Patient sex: M
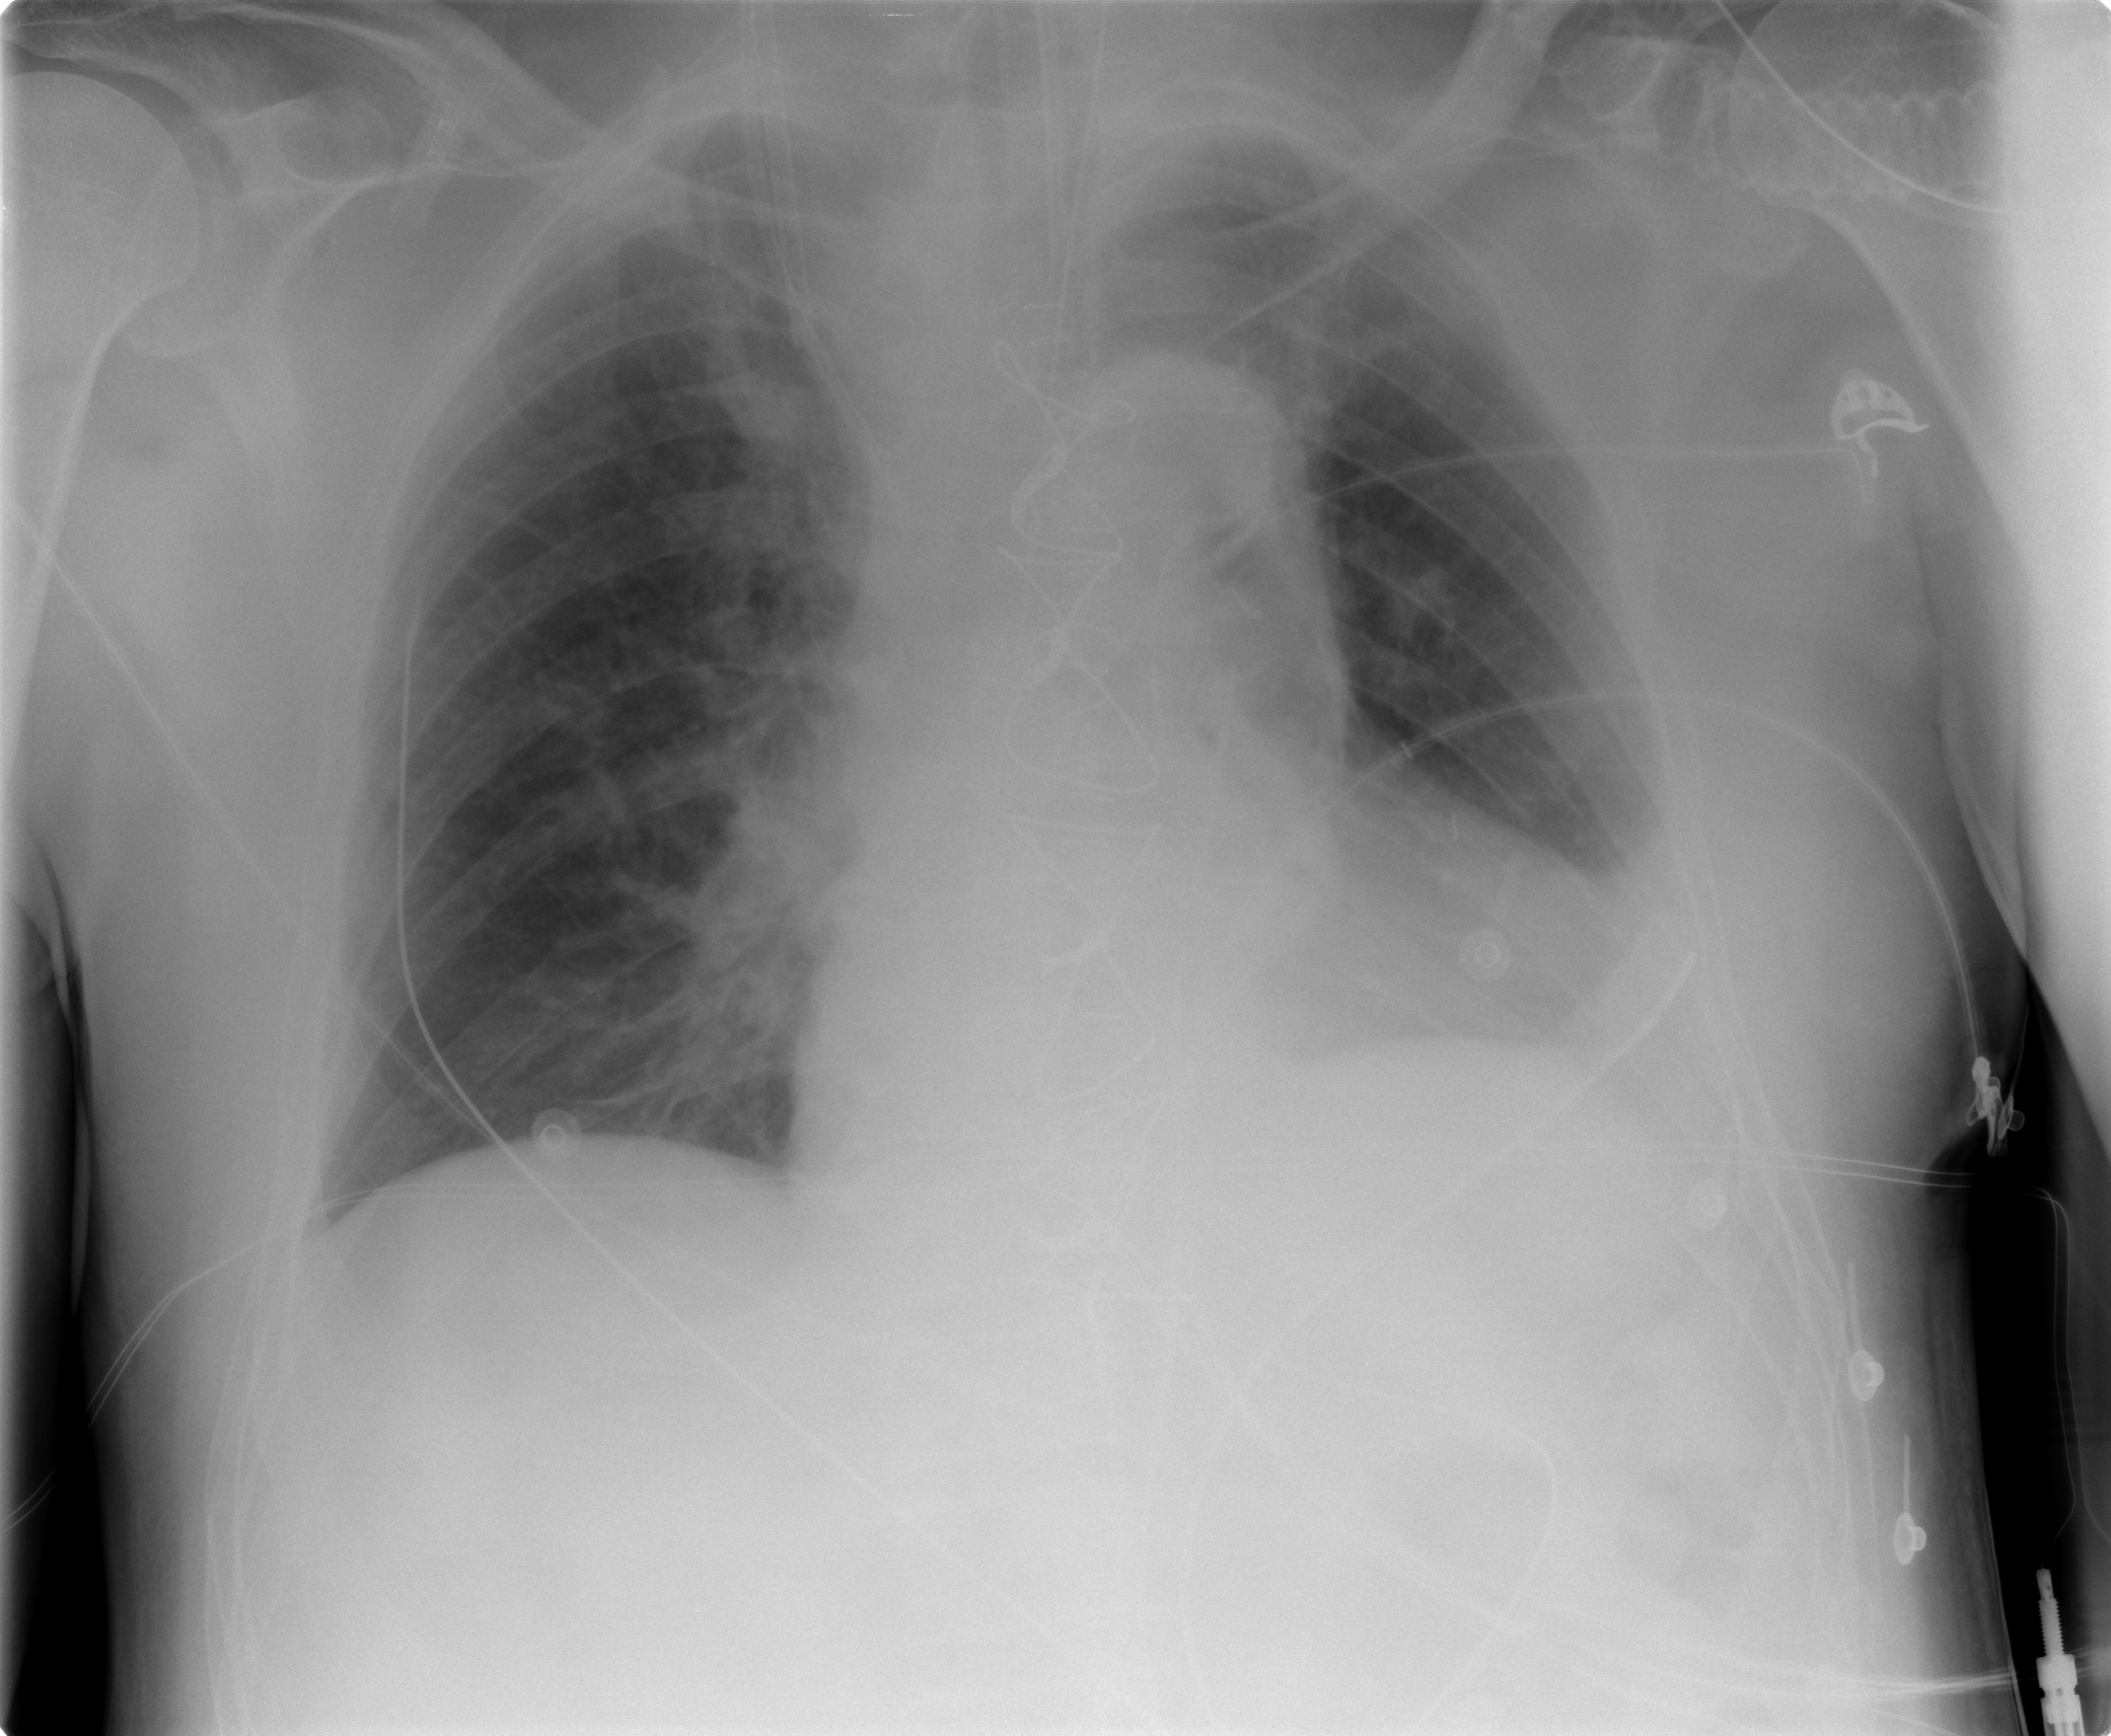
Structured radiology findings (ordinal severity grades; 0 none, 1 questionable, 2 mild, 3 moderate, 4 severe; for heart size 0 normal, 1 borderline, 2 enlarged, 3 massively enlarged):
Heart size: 2
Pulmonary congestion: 0
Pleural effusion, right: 0
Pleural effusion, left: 2
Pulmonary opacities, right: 0
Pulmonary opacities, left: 0
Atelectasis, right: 0
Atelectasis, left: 0